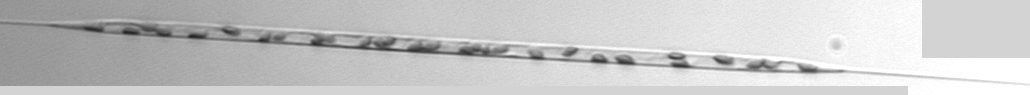
Label: Rhizosolenia